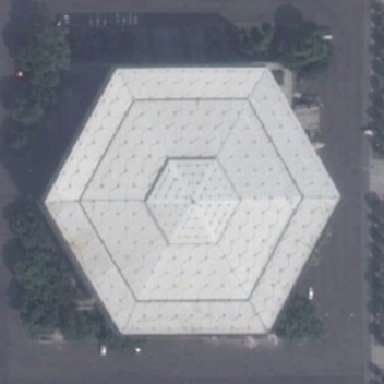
A regular hexagonal white building with trees surrounding rectangular rings .